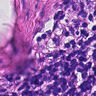
Metastatic tissue present: no